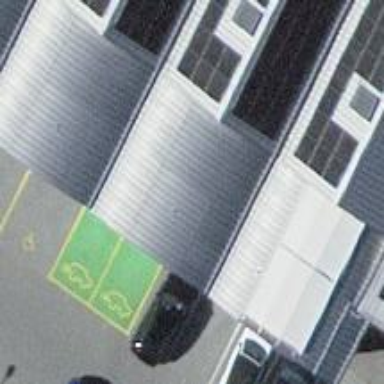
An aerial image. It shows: Charging station.